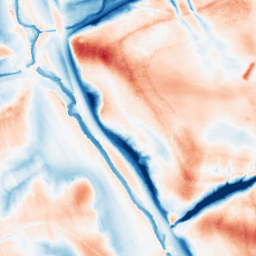
Category: edge_preserving
Decomposition family: guided
Decomposition parameters: radius: 16
eps: 0.01
Upsampling method: sinc_hamming
Upsampling parameters: scale: 2
kernel_size: 8
Upsampling scale: 2